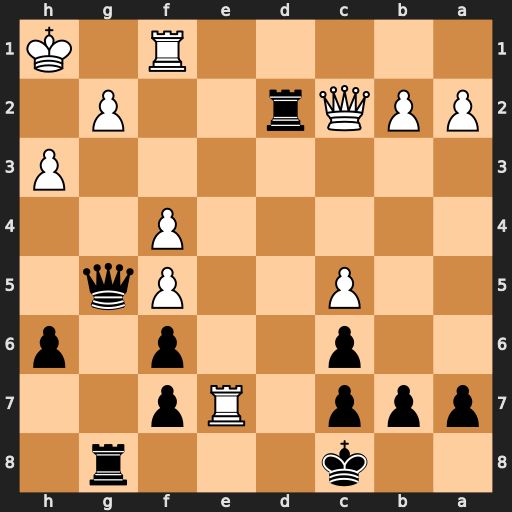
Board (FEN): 2k3r1/ppp1Rp2/2p2p1p/2P2Pq1/5P2/7P/PPQr2P1/5R1K
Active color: b
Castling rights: -
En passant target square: -
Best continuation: Qxg2#